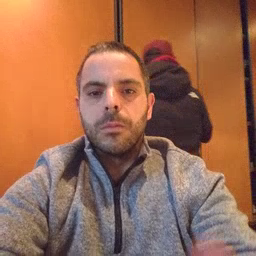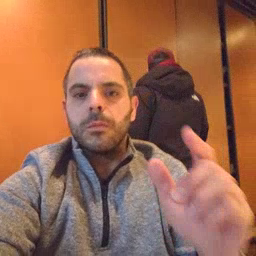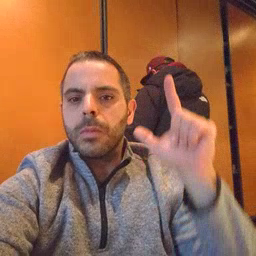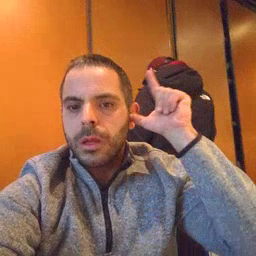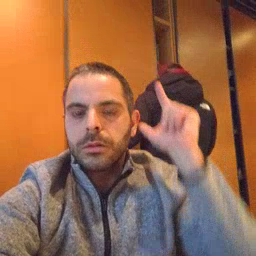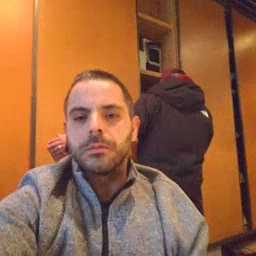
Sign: listen